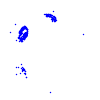
Particle: electron